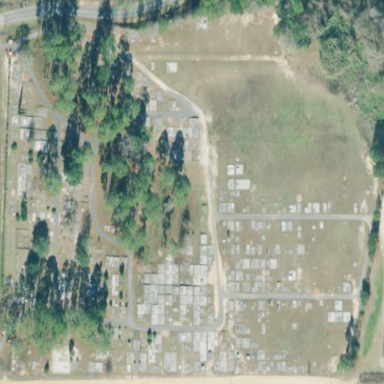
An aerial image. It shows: Cemetery.